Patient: sex F, age 48
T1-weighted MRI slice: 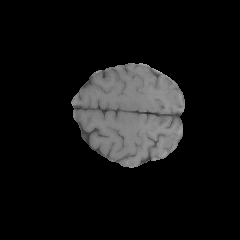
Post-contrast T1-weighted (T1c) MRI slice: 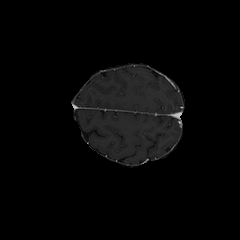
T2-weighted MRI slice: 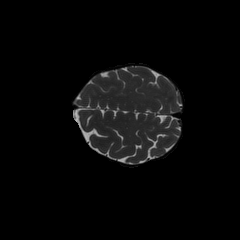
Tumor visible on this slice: no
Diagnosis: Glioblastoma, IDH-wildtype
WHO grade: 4